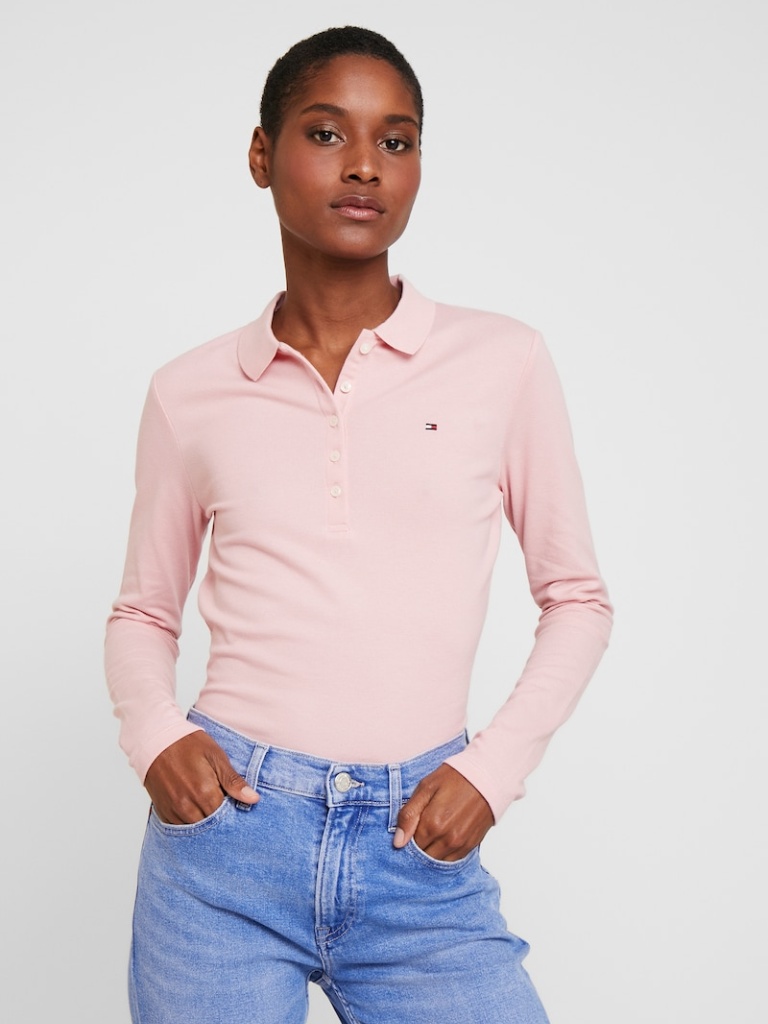
cotton tight a long-sleeved with the sleeves down hip length Fully Tucked in collared polo